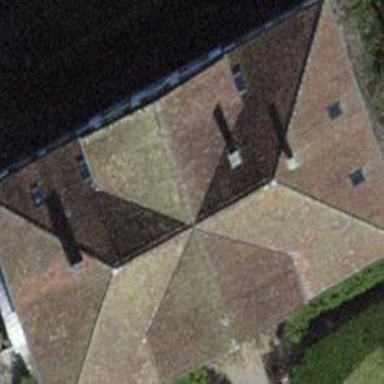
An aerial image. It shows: Building with tile roof.